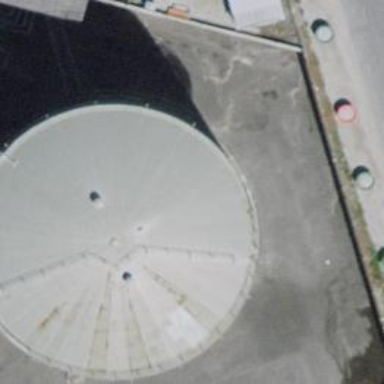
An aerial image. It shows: Building with storage tank.